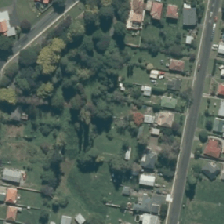
Land cover: urban_parkland